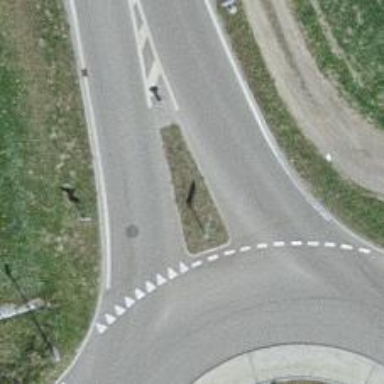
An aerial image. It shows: Traffic calming island.